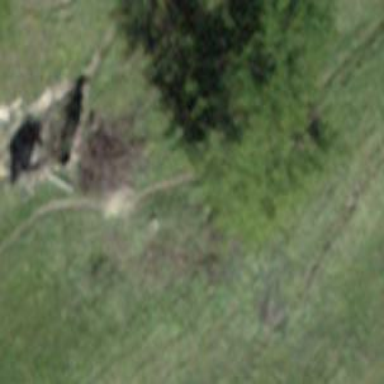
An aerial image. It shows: Path on the ground.